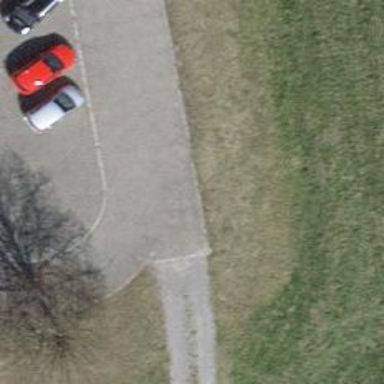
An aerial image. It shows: Asphalt parking aisle along service road.